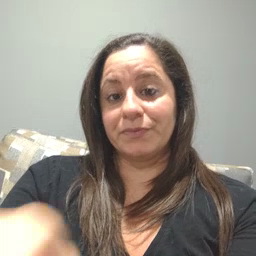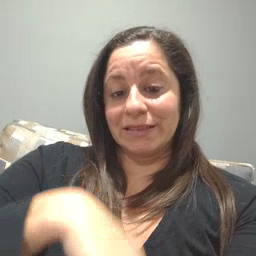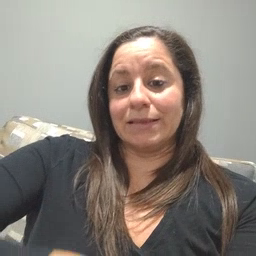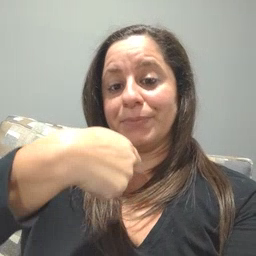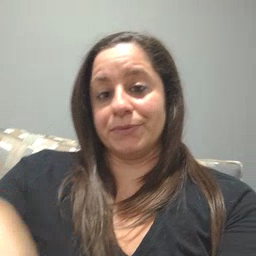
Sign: zipper